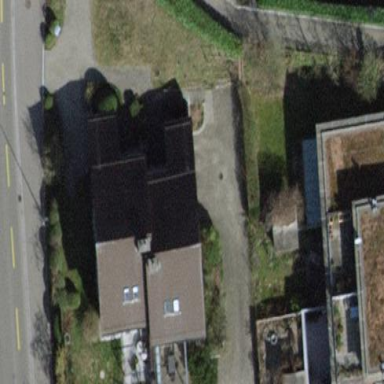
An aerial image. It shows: Semi-detached house.